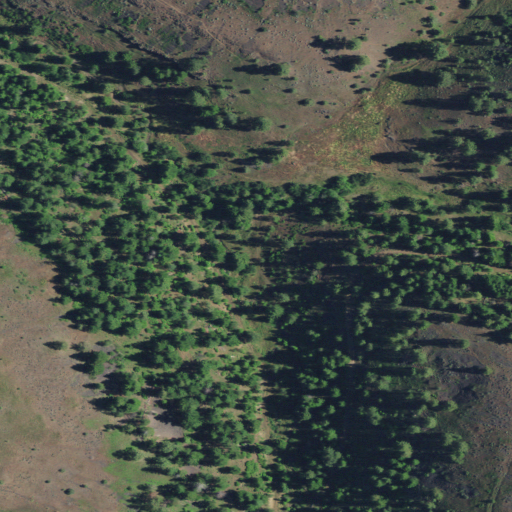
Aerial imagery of valley in Oregon named McCarty Canyon containing evergreen forest, shrub, and grassland